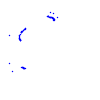
Particle: kaon